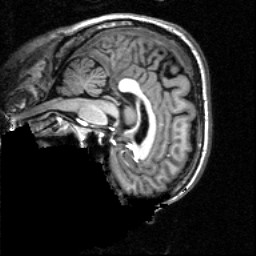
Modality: T1w
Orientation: sagittal
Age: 39
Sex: male
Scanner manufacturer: siemens
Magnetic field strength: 2.894 T
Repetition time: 2.3 s
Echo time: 0.0021 s